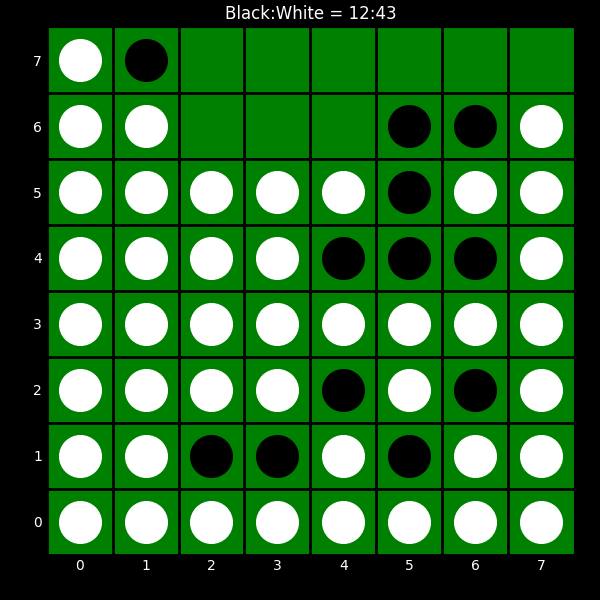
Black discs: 12
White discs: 43